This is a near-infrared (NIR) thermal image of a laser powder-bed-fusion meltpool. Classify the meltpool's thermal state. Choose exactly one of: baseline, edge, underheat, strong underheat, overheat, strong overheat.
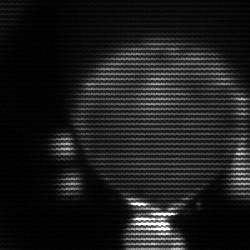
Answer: edge